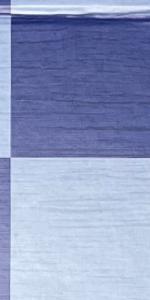
Label: Empty